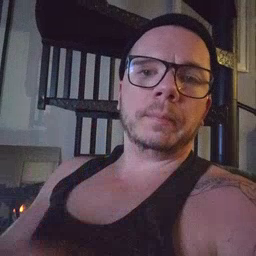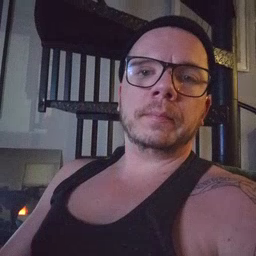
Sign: callonphone